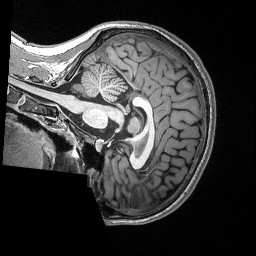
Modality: T1w
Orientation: sagittal
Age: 20
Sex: male